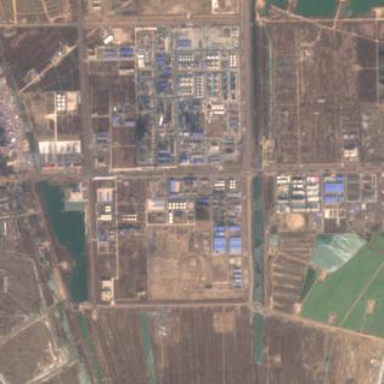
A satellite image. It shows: Industrial area dedicated to petrochemical activities.